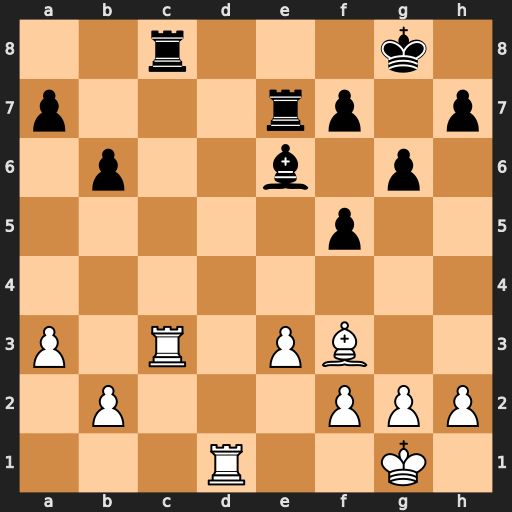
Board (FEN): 2r3k1/p3rp1p/1p2b1p1/5p2/8/P1R1PB2/1P3PPP/3R2K1
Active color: w
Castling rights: -
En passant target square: -
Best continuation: Rxc8+ Bxc8 Rd8+ Kg7 Rxc8